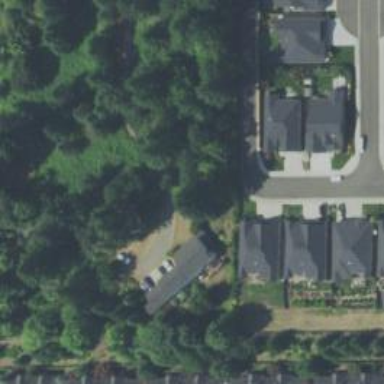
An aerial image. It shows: Residential road with sidewalk on the left side.